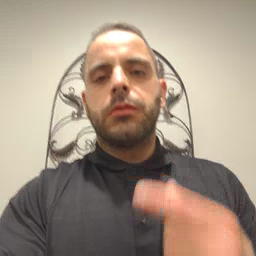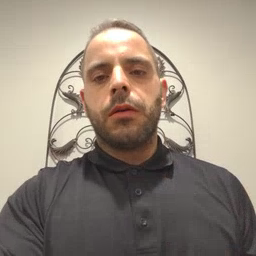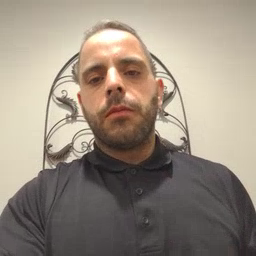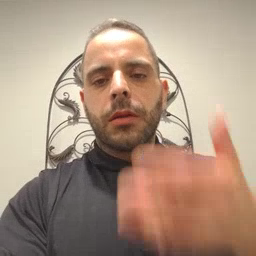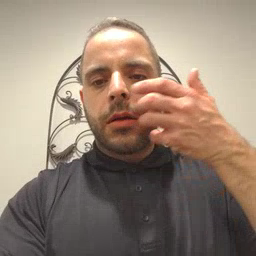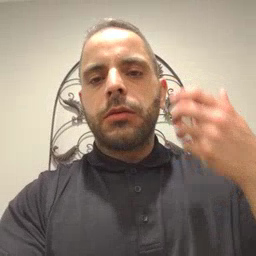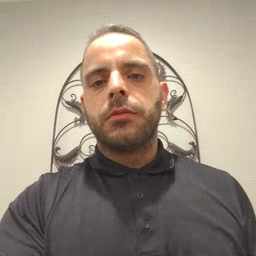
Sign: tiger